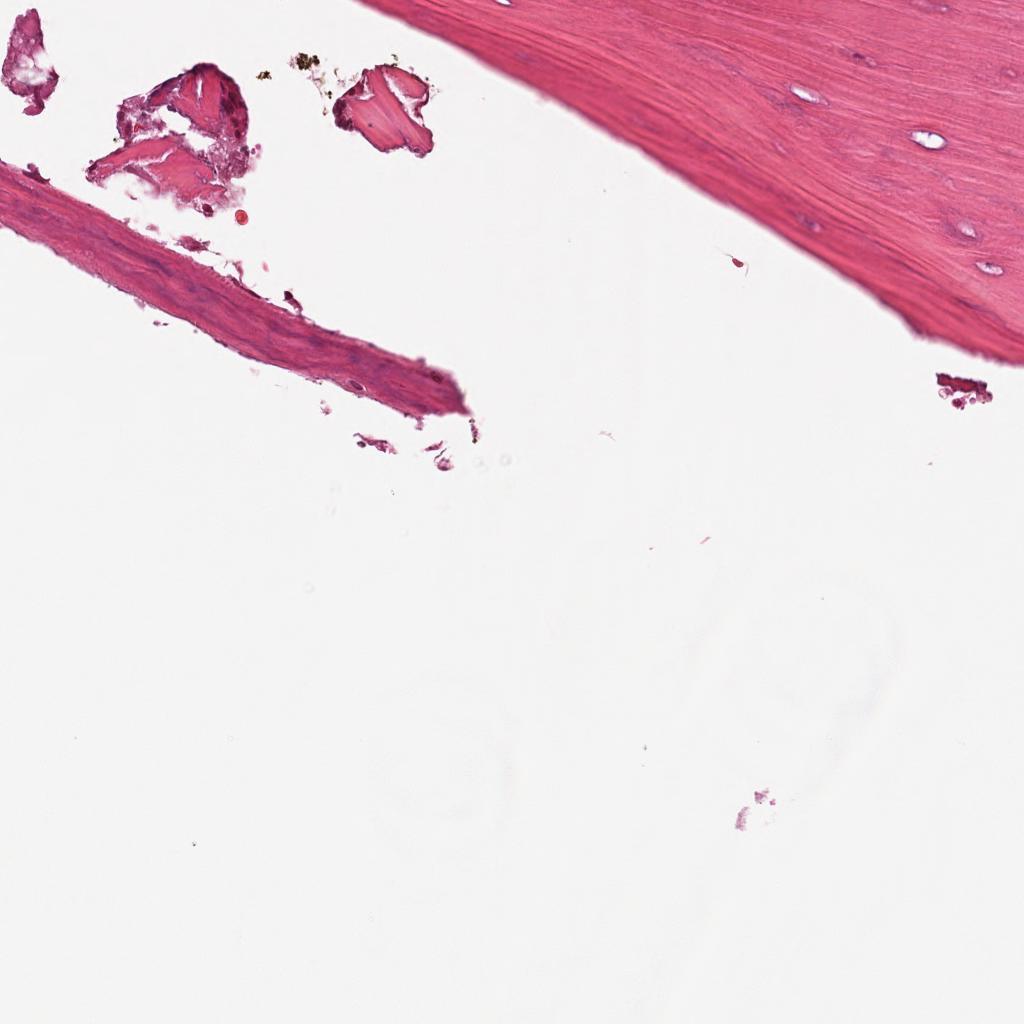
Label: Non-Tumor